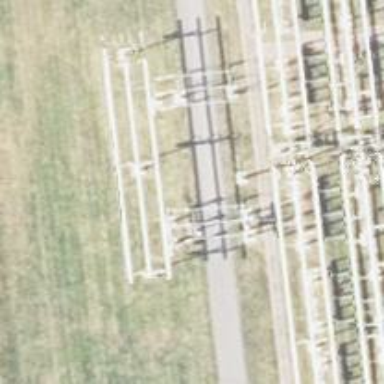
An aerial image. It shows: Power line with 3 cables. The line type is busbar.